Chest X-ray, PA view. Patient: 30 years old, sex M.
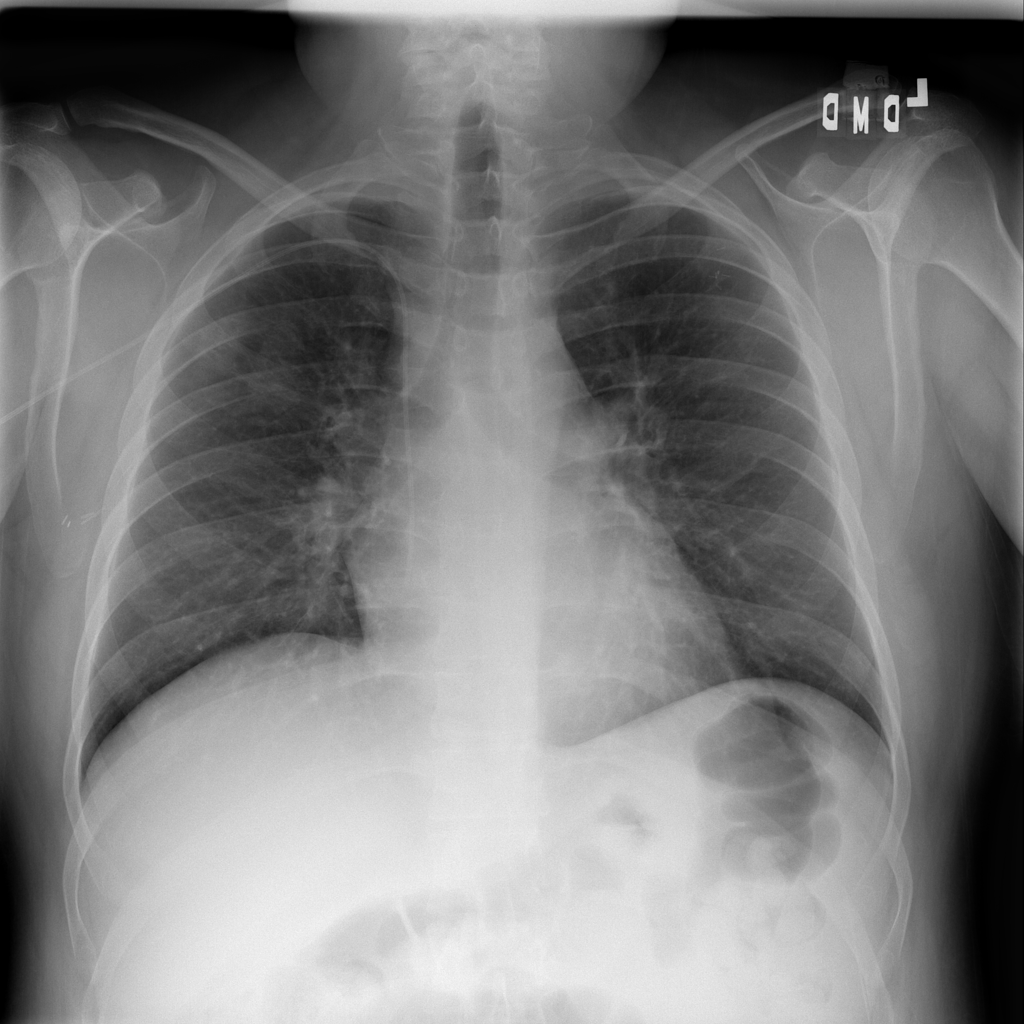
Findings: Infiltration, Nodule